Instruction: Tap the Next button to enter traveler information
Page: cart
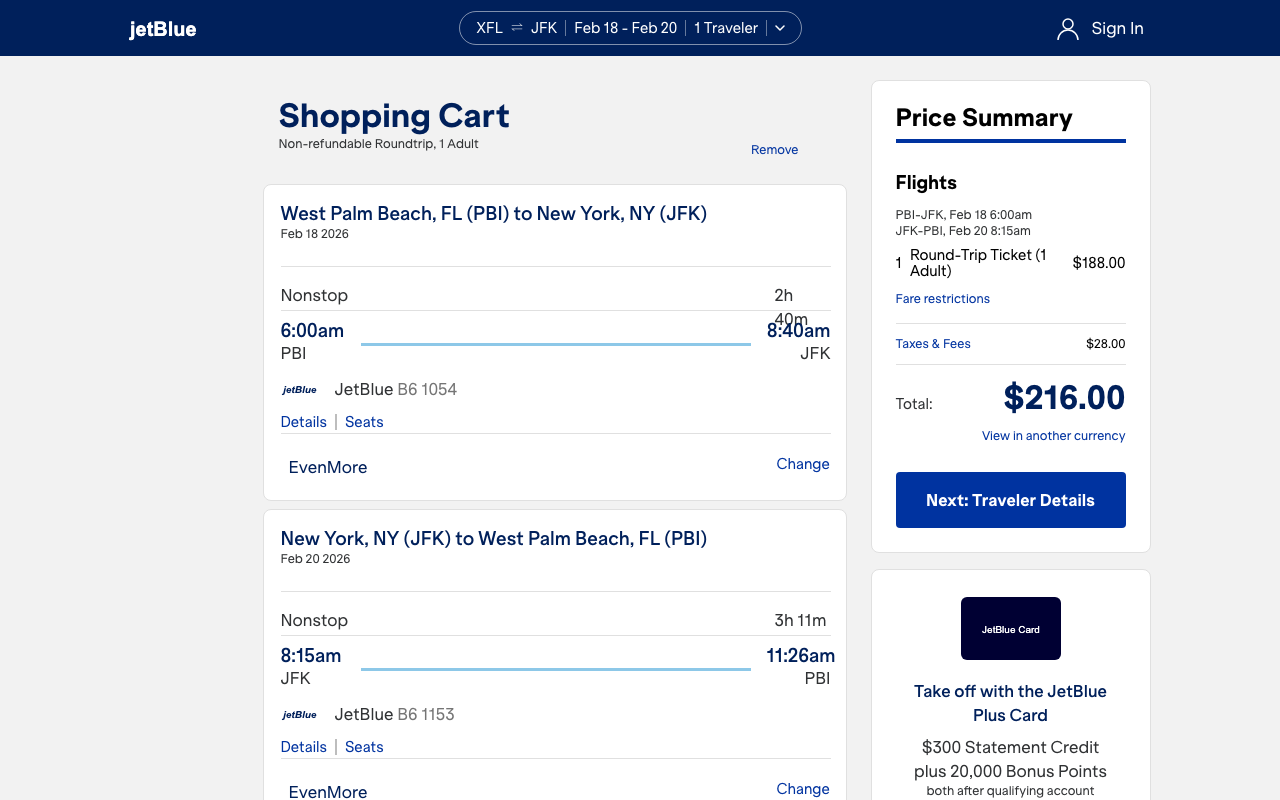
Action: click